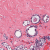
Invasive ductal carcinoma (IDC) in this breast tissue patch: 0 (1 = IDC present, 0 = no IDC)